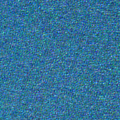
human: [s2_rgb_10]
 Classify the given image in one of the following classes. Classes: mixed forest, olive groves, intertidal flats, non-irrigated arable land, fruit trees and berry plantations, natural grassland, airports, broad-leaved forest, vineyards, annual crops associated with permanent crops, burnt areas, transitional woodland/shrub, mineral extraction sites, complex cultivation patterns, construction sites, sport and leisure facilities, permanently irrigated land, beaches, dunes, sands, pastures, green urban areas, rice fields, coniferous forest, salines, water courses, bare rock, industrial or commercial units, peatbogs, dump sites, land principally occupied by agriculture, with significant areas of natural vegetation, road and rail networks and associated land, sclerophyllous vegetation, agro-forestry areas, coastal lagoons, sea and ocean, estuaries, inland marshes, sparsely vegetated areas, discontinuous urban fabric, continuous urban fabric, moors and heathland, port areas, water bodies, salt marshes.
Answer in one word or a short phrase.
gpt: sea and ocean